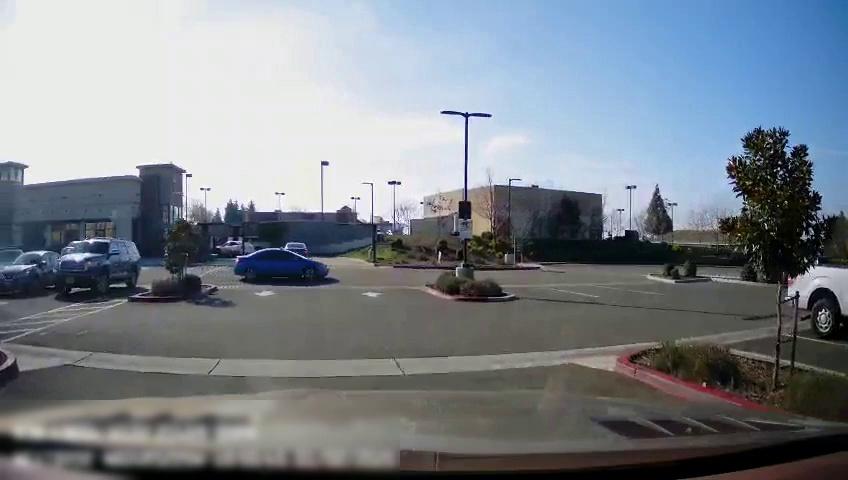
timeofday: Day
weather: Sunny
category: Drivable Space
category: Vehicles | Truck
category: Vehicles | Car
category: Vehicles | Car
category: Vehicles | Car
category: Vehicles | SUV
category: Vehicles | Car